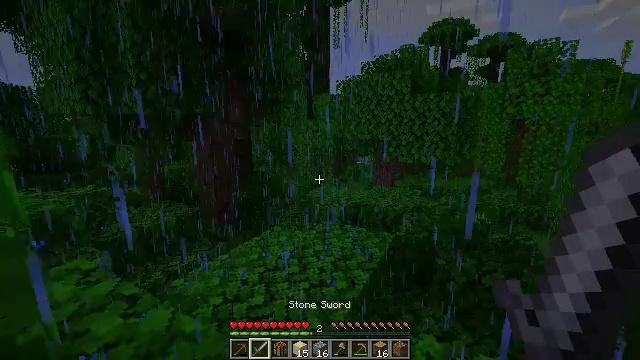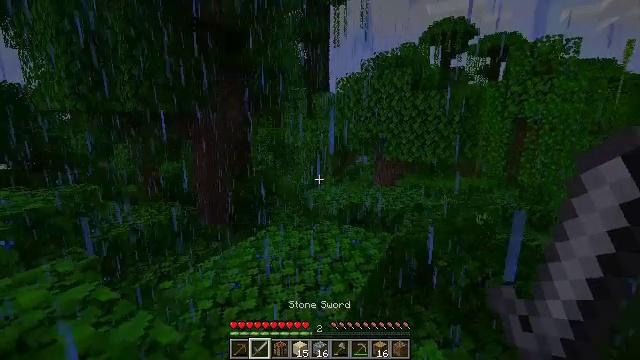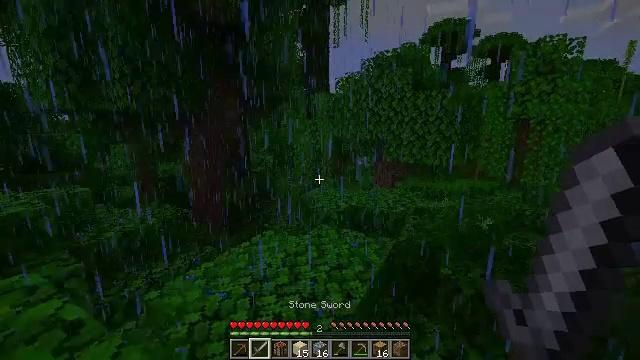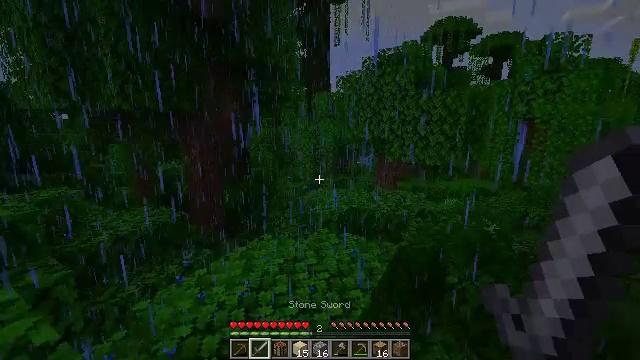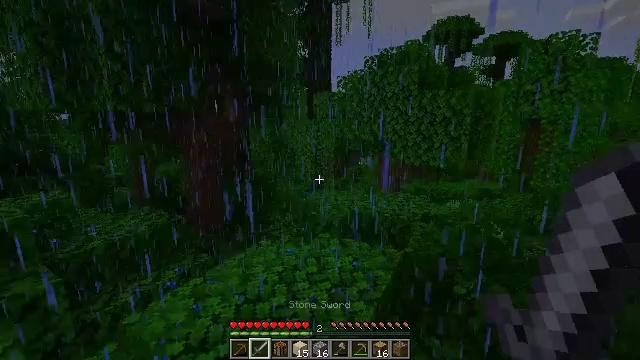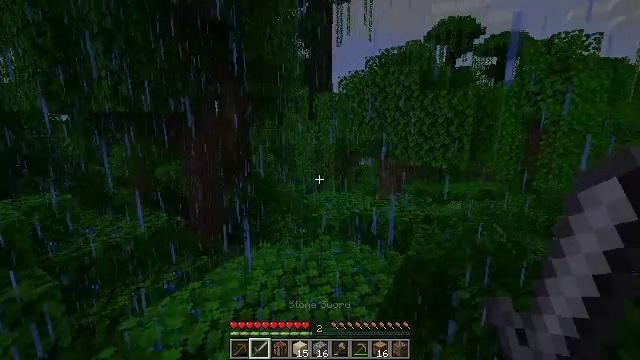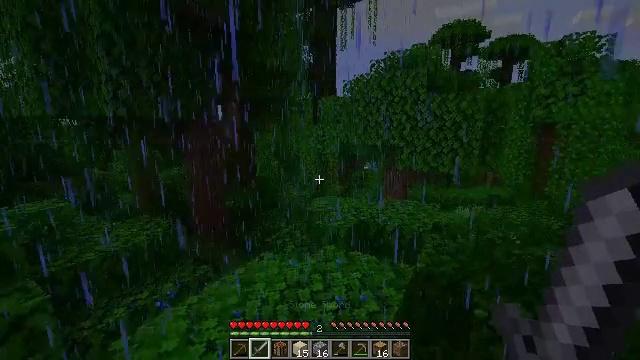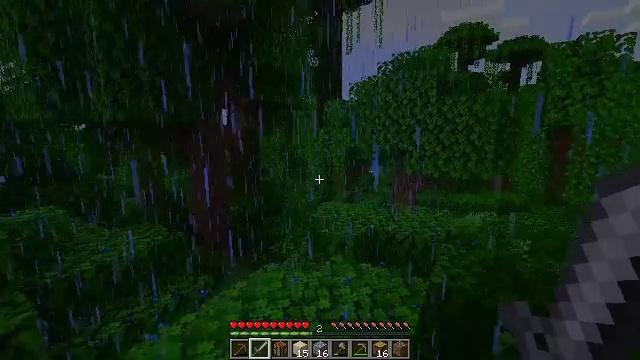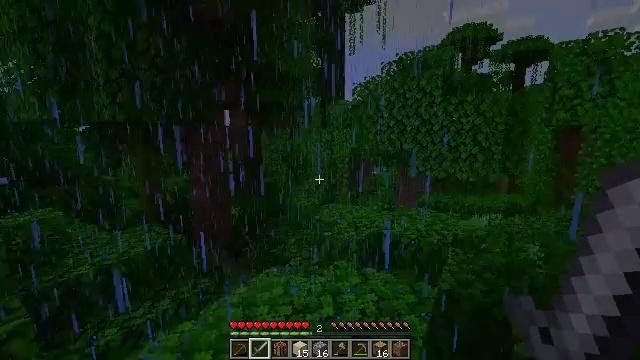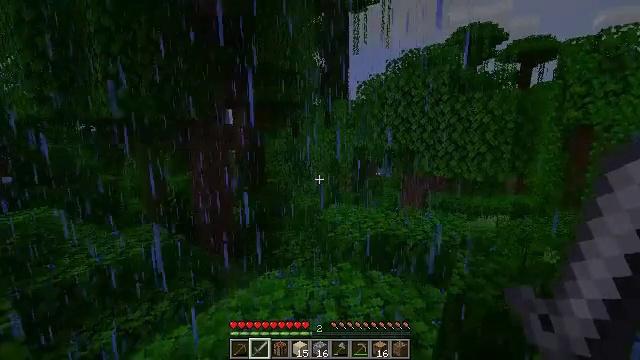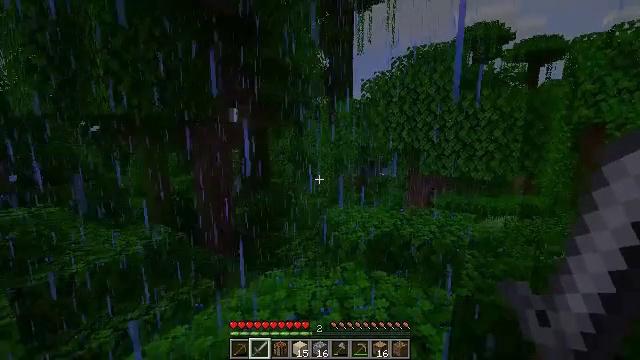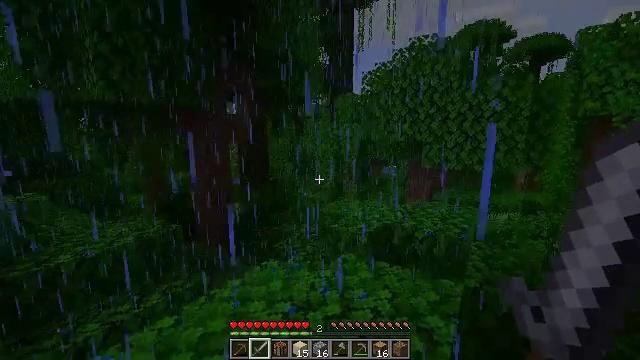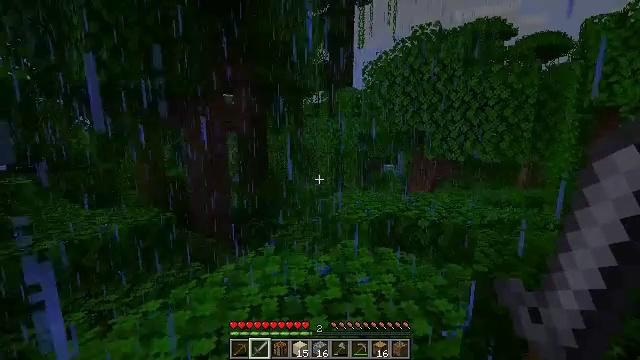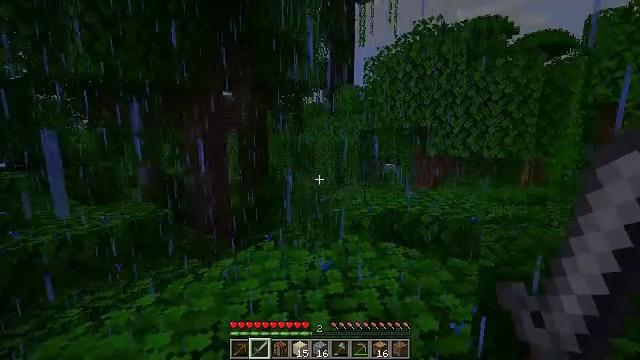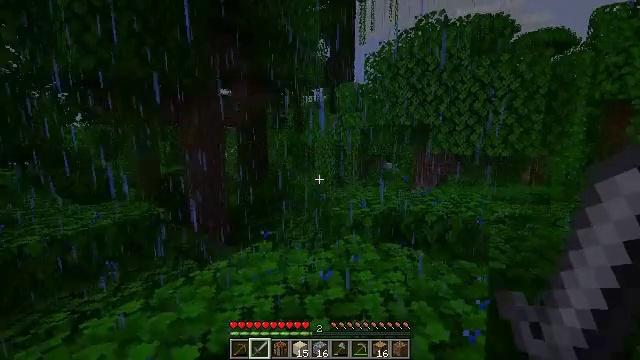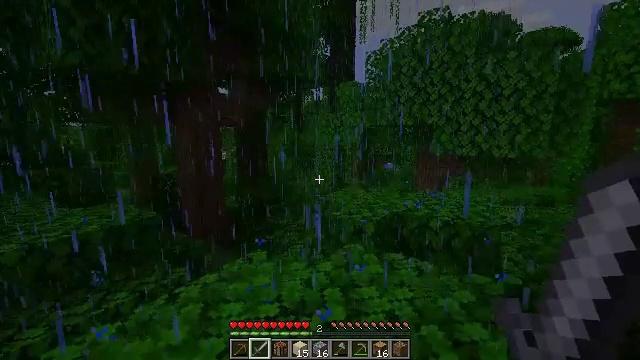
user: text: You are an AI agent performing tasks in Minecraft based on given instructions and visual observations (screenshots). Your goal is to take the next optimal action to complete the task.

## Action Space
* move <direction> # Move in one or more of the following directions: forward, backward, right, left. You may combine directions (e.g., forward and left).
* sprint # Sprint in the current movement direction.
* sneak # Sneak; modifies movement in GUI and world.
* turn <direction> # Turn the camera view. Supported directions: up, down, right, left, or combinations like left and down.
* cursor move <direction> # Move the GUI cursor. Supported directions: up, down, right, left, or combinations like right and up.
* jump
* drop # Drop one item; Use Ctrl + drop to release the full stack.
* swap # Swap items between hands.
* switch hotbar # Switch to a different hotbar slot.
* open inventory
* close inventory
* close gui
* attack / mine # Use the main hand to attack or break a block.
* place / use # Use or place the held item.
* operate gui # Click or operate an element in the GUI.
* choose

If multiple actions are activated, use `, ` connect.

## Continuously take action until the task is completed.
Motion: motion action
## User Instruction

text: Break oak leaves from the trees.
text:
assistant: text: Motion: move forward
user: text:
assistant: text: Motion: move forward
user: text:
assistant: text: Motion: move forward
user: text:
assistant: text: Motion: move forward
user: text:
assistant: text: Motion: move forward
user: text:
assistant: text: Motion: move forward
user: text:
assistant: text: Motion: move forward, turn left
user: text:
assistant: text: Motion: move forward
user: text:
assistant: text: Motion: move forward
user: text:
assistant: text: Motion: move forward
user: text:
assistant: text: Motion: move forward
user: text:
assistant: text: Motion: move forward
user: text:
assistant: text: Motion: move forward
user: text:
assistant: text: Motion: move forward
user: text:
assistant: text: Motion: move forward
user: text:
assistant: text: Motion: move forward
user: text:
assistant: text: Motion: move forward
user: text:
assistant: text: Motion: move forward
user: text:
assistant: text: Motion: move forward
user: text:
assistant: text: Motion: move forward
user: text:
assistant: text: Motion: move forward
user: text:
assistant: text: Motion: move forward
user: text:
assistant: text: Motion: move forward
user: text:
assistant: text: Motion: move forward
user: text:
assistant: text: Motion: move forward
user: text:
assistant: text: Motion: move forward
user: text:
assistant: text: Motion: move forward
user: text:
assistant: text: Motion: move forward
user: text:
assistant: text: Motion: move forward
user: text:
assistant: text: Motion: move forward